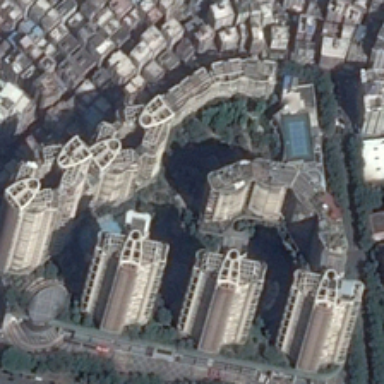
Many buildings and some green trees are in a commercial area .